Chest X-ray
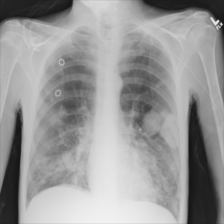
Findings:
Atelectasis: negative
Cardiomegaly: negative
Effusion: negative
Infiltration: negative
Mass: positive
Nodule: positive
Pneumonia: negative
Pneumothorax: negative
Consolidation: negative
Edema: negative
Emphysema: negative
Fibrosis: negative
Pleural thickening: negative
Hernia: negative